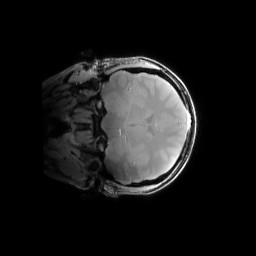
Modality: PDw
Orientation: coronal
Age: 26
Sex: female
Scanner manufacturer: siemens
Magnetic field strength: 6.98 T
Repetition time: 1.3 s
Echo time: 0.00231 s